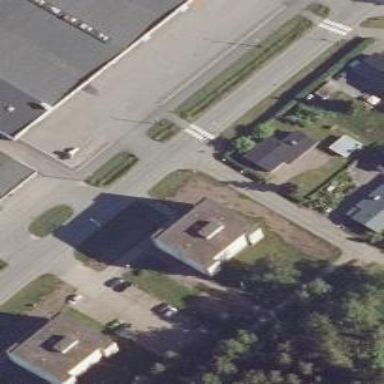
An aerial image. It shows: Road with "give way" sign.